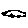
Label: car